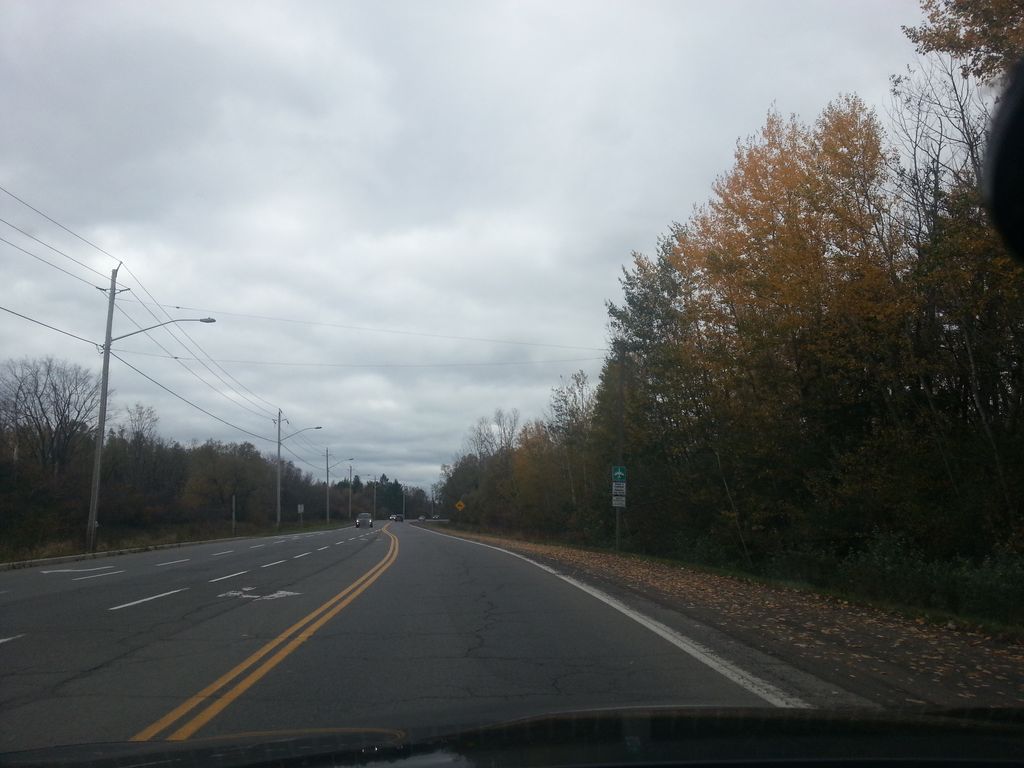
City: ottawa-gatineau